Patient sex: M
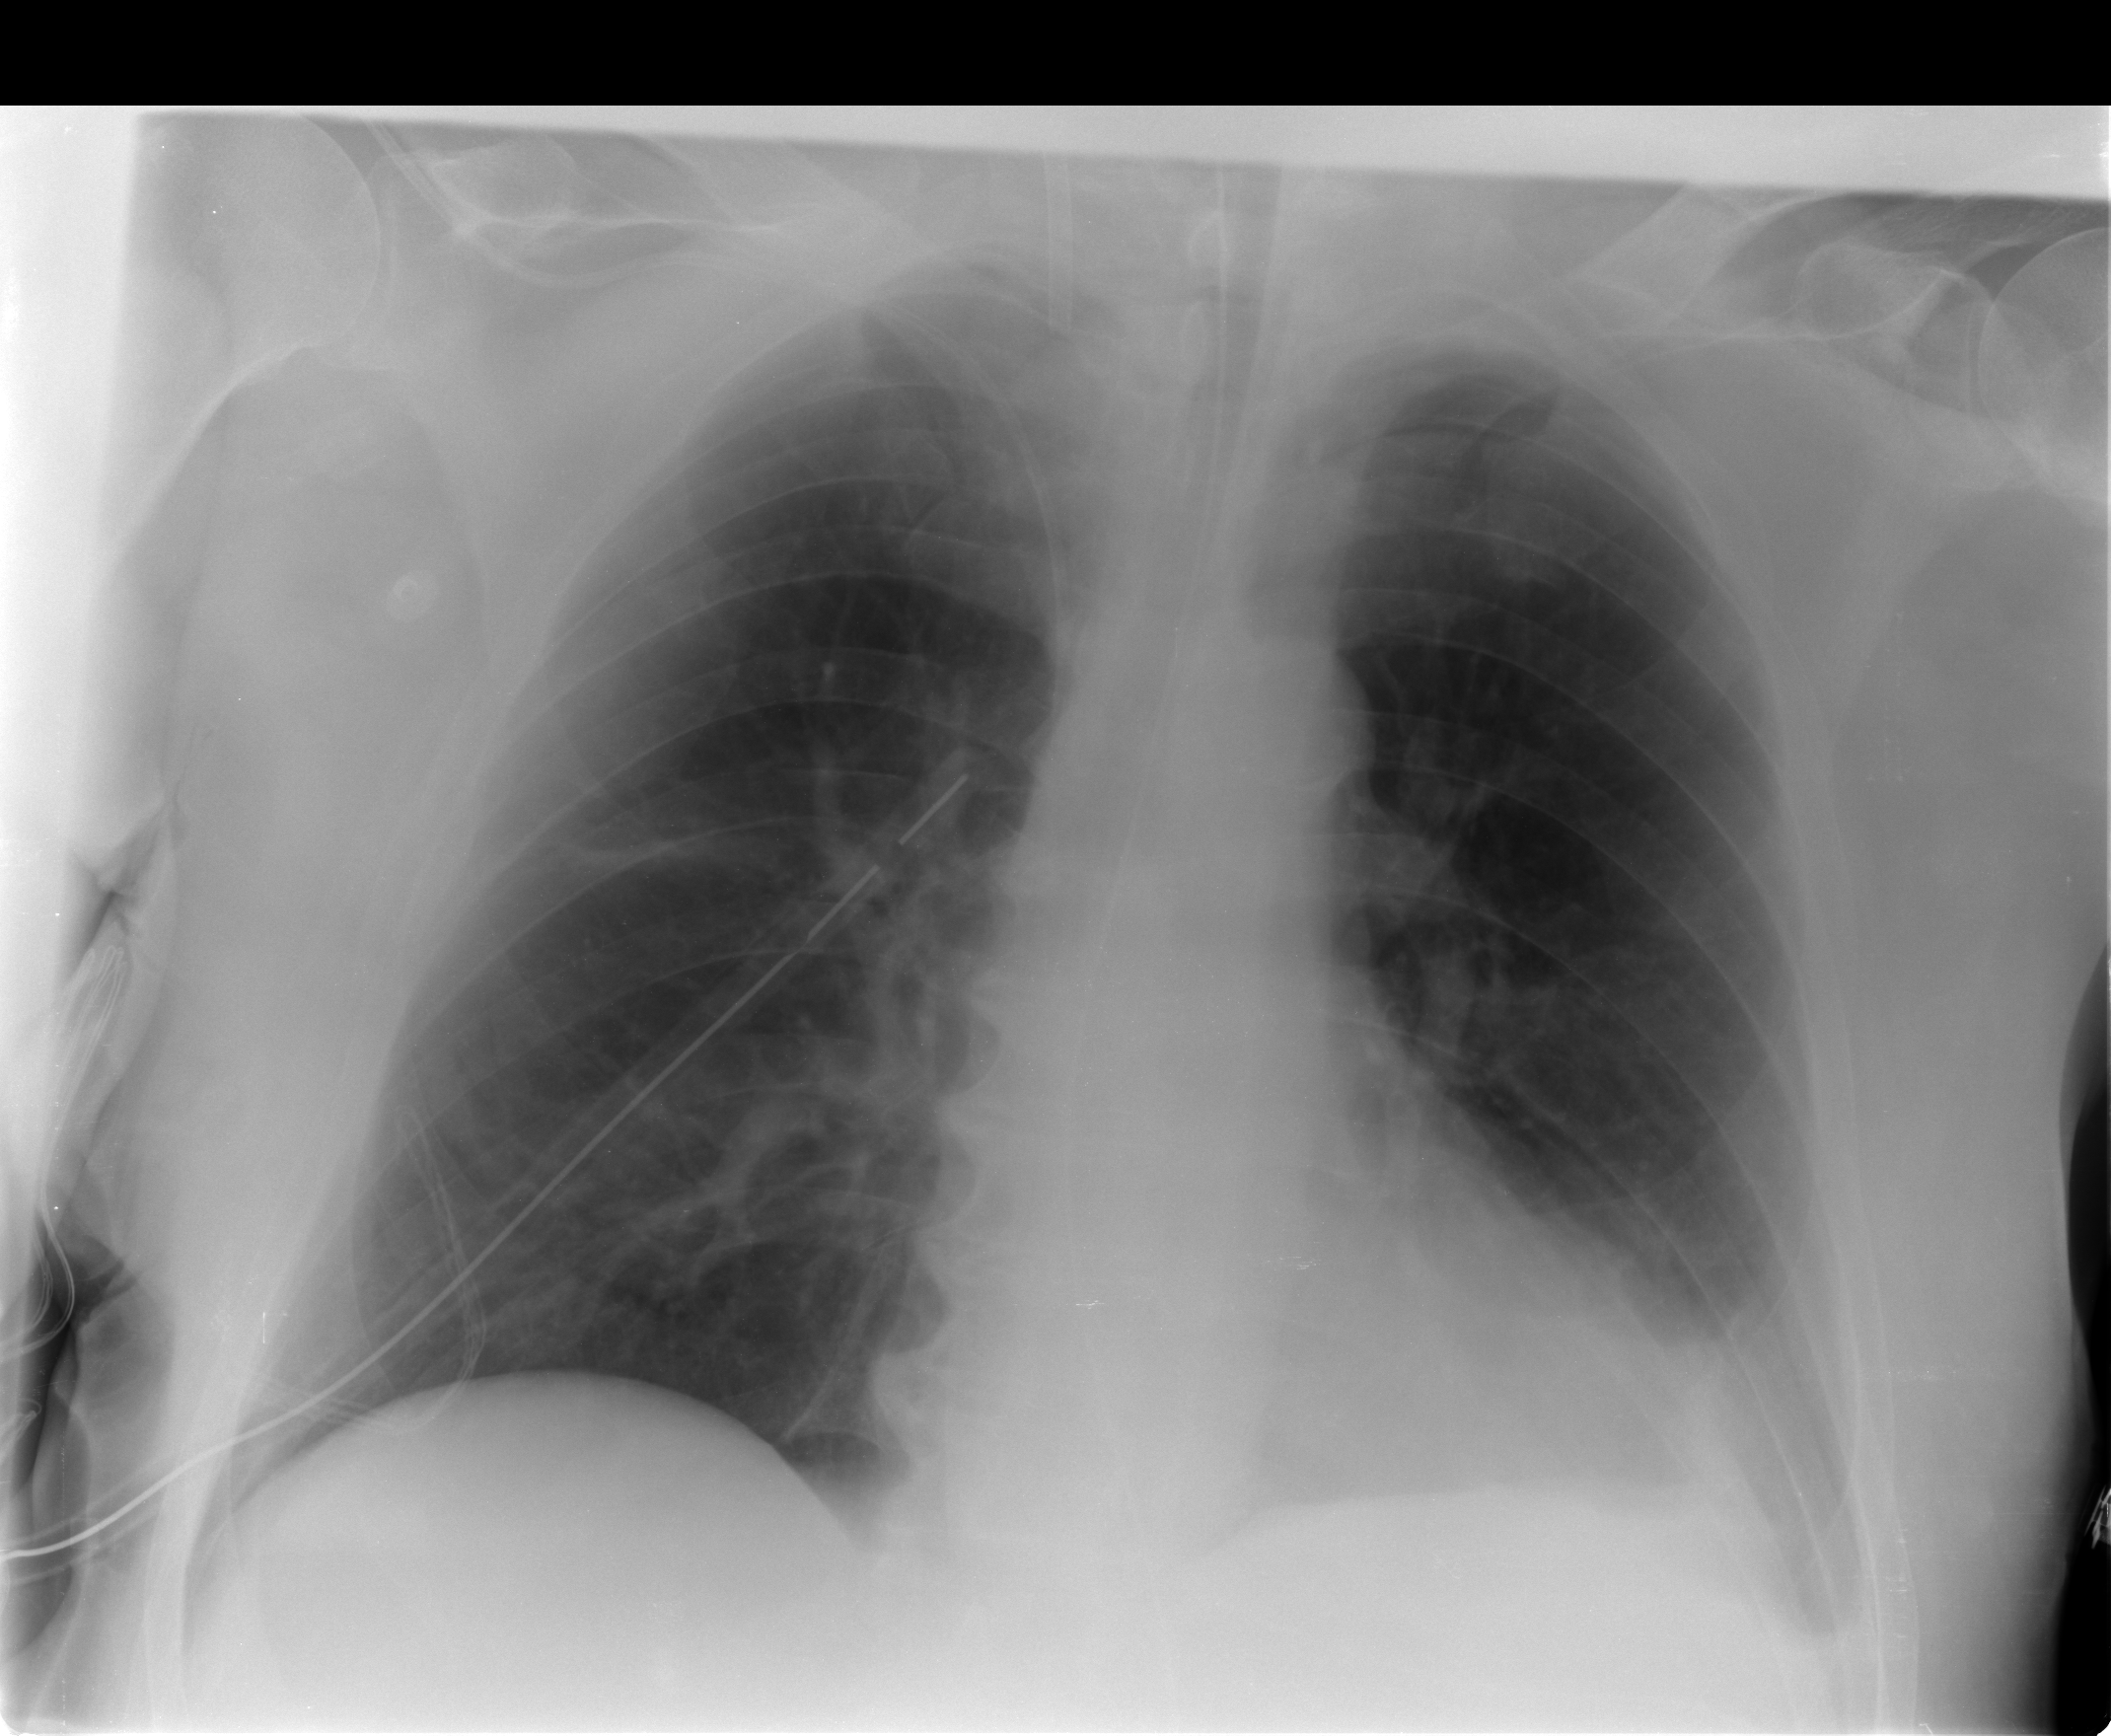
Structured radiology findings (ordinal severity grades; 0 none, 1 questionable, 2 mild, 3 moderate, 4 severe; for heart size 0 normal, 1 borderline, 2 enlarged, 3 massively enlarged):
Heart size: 0
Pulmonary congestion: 0
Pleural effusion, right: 0
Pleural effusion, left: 2
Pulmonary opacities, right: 0
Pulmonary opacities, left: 0
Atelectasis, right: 1
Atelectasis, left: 2